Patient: sex M, age 32
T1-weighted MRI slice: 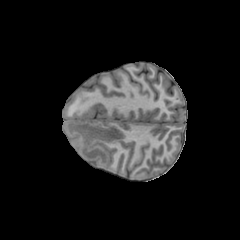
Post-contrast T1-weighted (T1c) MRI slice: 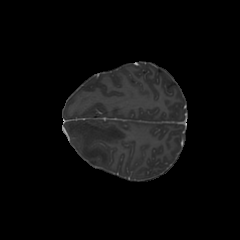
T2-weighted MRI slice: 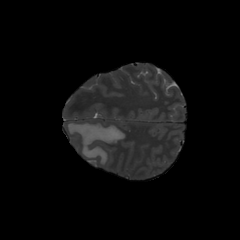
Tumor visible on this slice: yes
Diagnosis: Glioblastoma, IDH-wildtype
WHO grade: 4